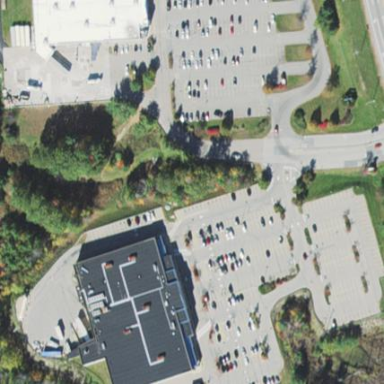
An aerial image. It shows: Commercial building.